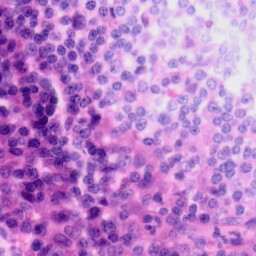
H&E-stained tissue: Tonsil